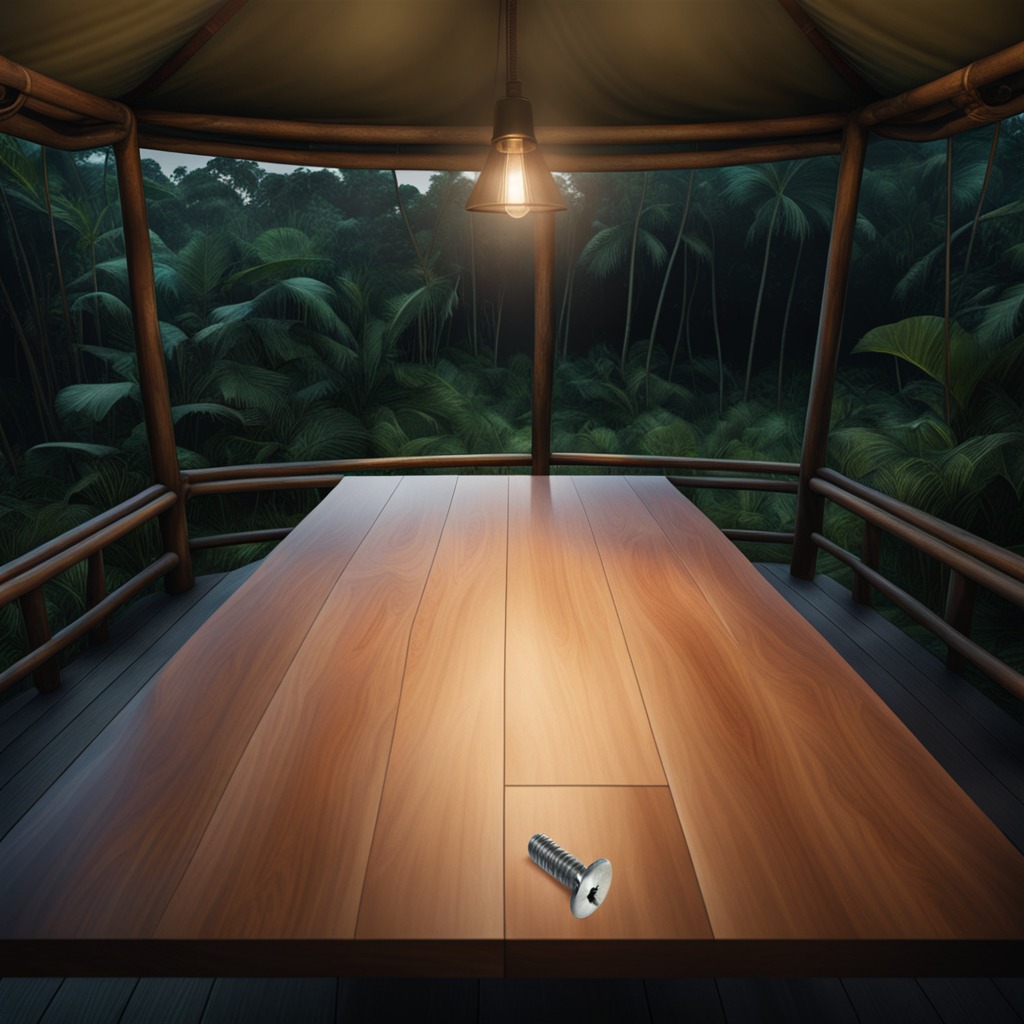
A metal screw is lying on the wooden table inside a jungle field workshop tent at night.